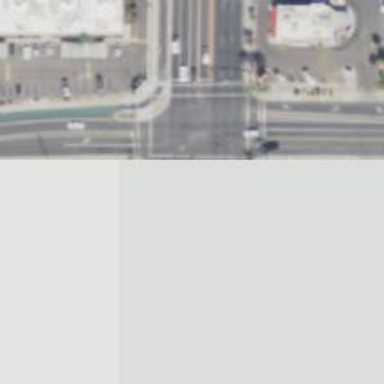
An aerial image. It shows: Solid stop line on the road marking.